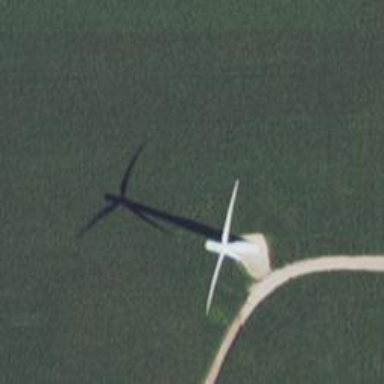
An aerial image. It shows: Wind generator powered by wind turbine.